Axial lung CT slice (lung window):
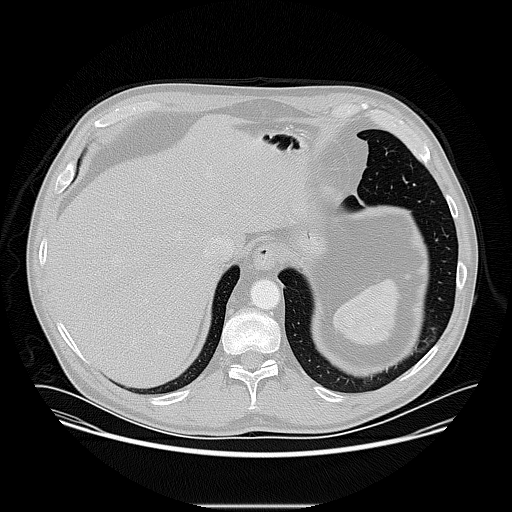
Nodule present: no